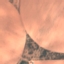
Land use / land cover class: AnnualCrop